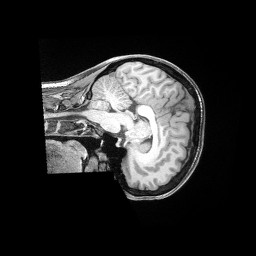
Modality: T1w
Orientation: sagittal
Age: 37
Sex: female
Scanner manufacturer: siemens
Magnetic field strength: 3 T
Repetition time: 2 s
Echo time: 0.00211 s